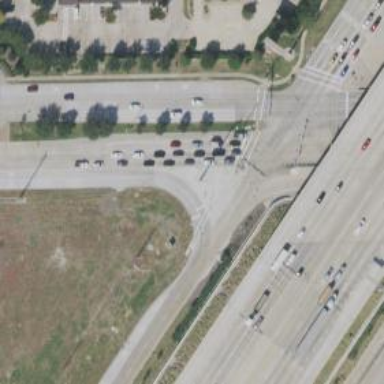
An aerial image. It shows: Secondary link road.